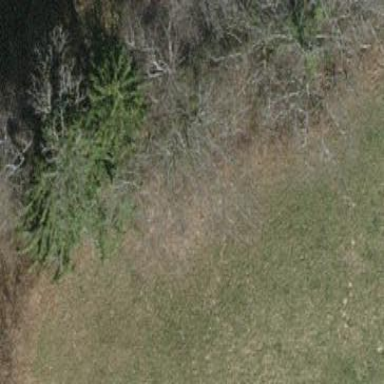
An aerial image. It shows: Area covered in scrub vegetation.